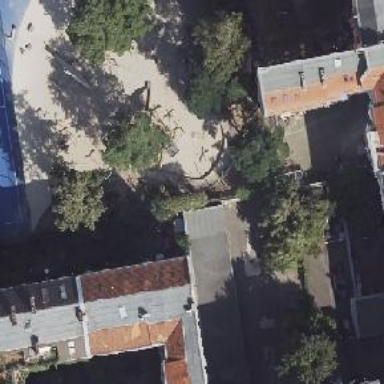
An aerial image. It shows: Playground featuring climbing pole.